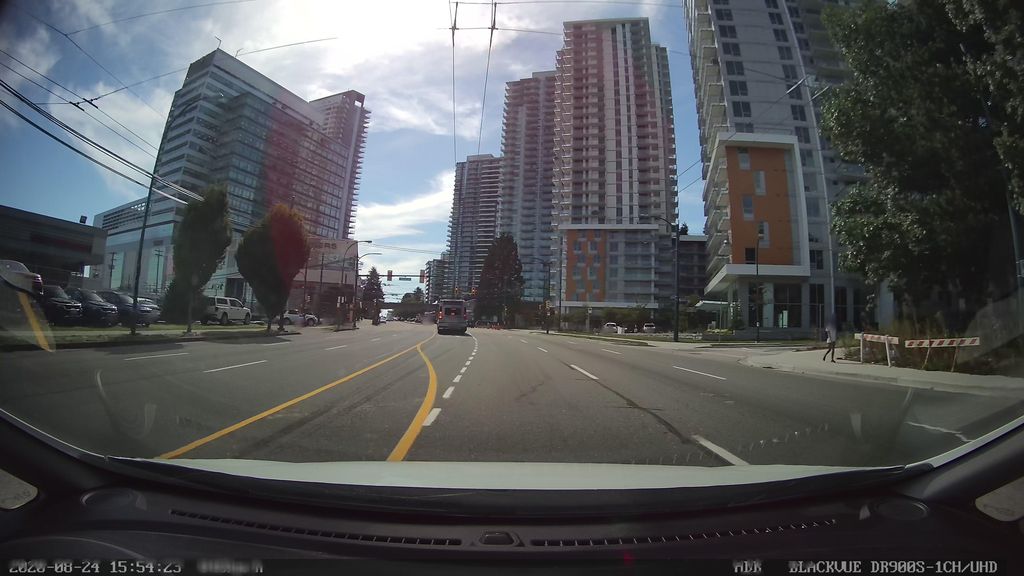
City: vancouver